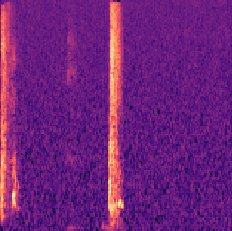
Sound class: Person sneeze